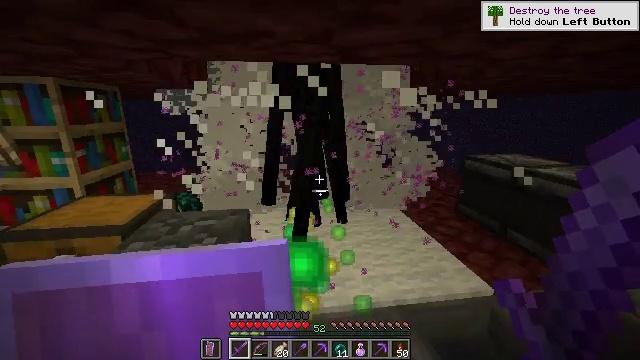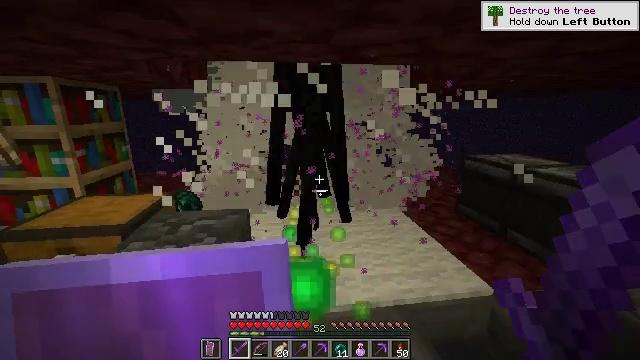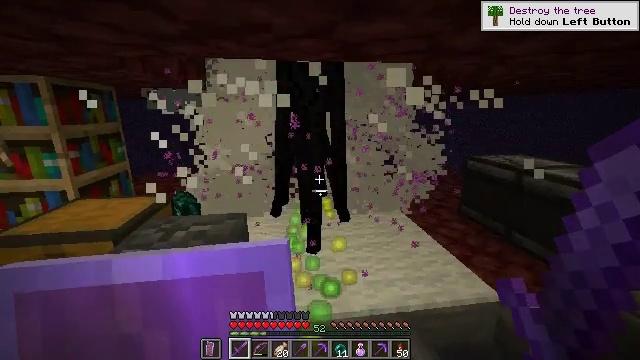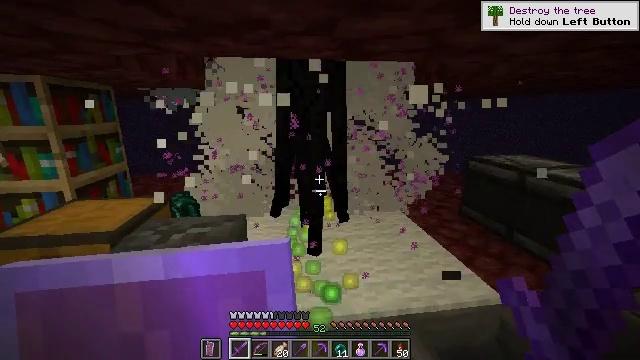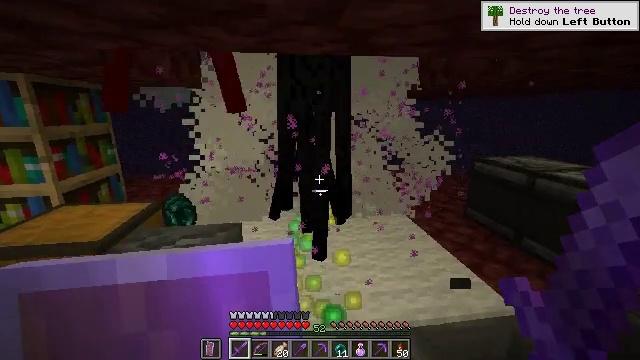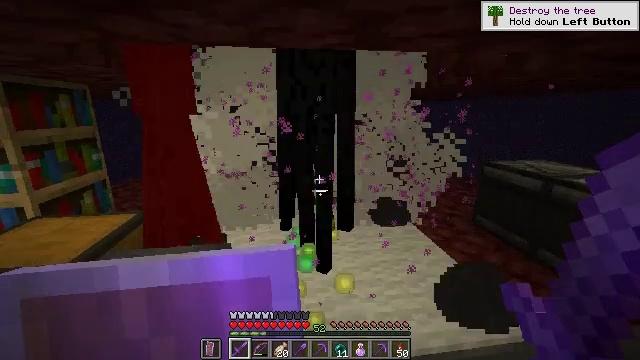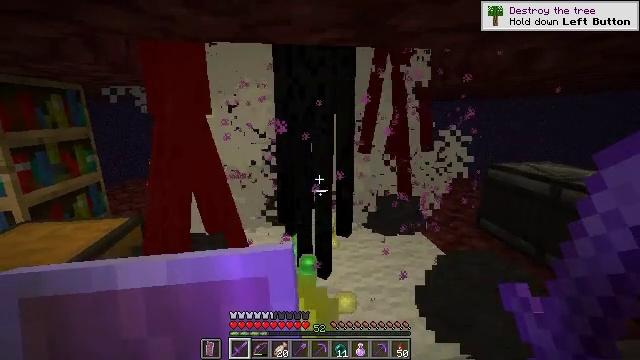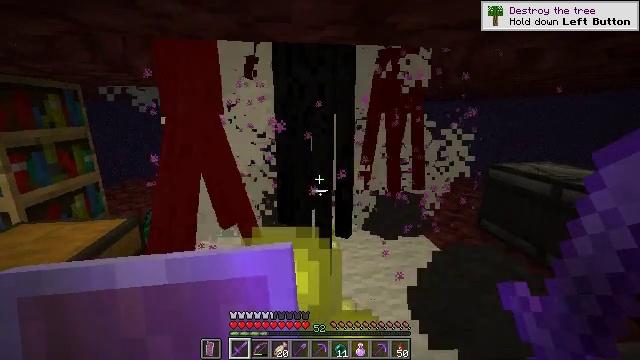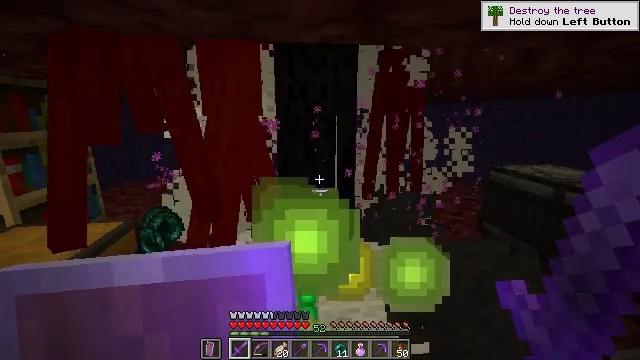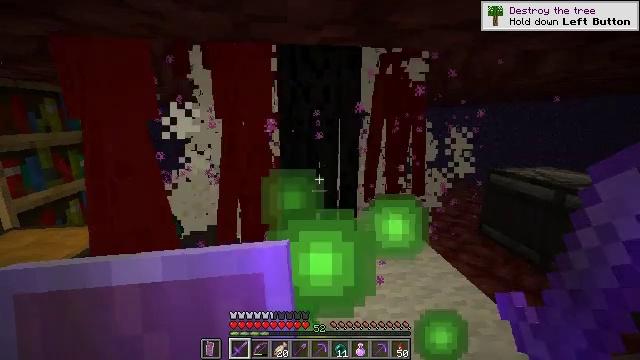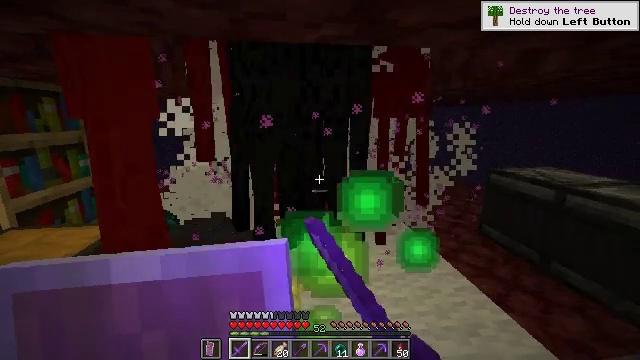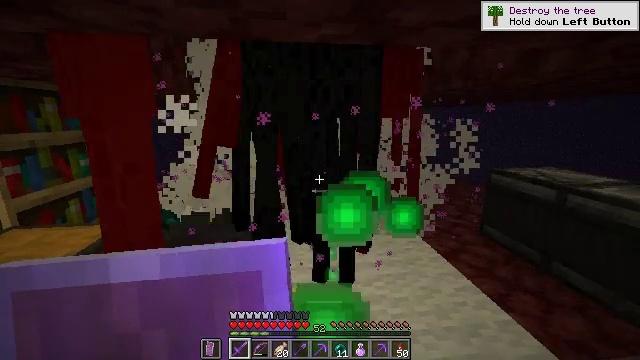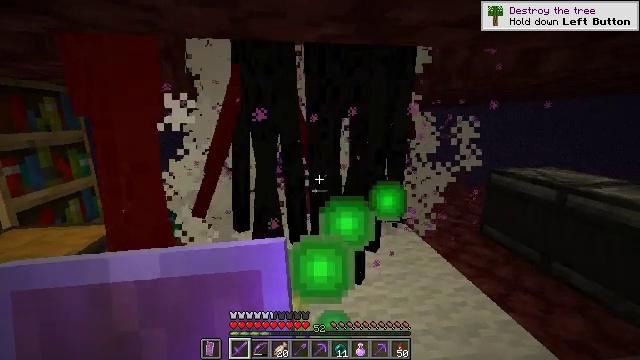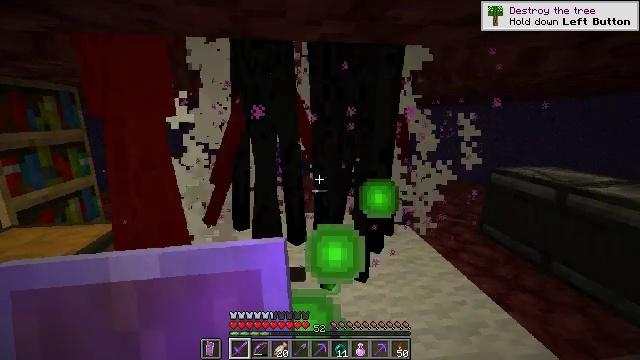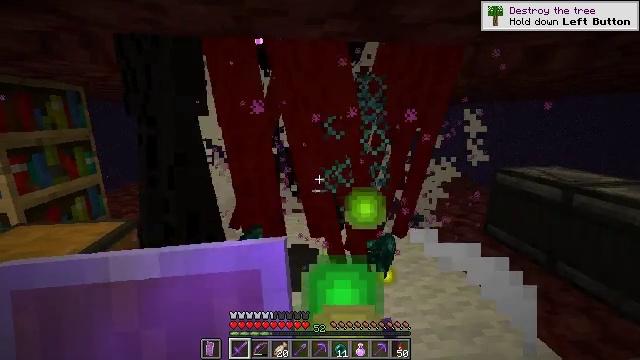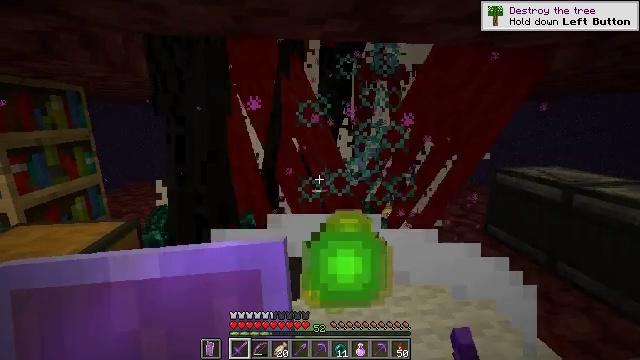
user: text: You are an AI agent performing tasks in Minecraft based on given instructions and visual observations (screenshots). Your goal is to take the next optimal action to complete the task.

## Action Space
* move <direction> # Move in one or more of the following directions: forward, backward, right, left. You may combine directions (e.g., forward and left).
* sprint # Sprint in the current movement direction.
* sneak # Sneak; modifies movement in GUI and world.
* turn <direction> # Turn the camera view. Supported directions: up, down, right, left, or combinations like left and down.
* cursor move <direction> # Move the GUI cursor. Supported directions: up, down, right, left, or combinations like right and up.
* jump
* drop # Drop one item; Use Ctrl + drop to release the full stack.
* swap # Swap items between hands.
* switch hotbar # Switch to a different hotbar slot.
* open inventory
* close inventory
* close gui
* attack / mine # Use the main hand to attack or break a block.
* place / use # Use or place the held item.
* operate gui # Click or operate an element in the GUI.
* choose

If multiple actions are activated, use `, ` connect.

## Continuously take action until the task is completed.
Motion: motion action
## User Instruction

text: Combat the enderman.
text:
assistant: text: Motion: no_op
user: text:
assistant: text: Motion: move forward
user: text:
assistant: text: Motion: move forward
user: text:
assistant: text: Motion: move forward
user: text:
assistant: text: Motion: no_op
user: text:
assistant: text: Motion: no_op
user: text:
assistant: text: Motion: no_op
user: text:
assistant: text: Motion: no_op
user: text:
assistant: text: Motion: attack / mine
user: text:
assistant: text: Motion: attack / mine
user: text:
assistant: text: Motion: attack / mine
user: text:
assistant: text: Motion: attack / mine
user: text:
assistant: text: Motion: attack / mine
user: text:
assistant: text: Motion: no_op
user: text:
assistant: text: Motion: no_op
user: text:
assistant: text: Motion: no_op
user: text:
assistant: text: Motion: no_op
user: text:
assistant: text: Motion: no_op
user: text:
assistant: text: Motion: no_op
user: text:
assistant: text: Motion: turn left
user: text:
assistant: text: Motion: turn left
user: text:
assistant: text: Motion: no_op
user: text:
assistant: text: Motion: no_op
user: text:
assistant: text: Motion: no_op
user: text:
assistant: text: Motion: no_op
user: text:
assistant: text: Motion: no_op
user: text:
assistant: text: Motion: no_op
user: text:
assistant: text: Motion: move forward, attack / mine
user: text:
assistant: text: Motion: move forward, attack / mine
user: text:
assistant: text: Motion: move forward, attack / mine